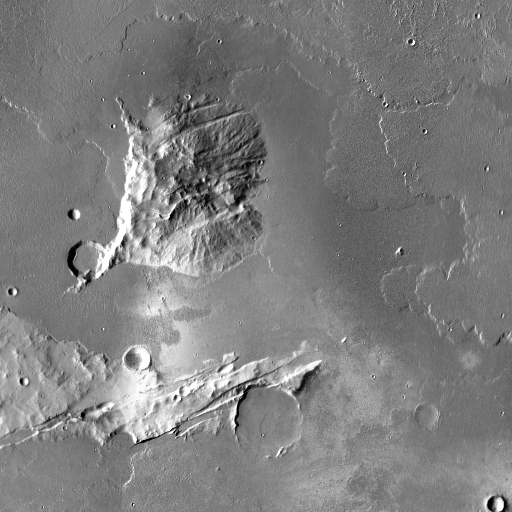
Crater classes present: Background, Other, Buried, Secondary